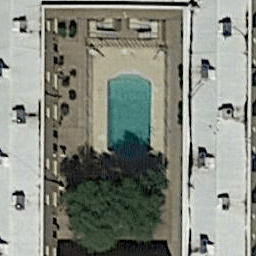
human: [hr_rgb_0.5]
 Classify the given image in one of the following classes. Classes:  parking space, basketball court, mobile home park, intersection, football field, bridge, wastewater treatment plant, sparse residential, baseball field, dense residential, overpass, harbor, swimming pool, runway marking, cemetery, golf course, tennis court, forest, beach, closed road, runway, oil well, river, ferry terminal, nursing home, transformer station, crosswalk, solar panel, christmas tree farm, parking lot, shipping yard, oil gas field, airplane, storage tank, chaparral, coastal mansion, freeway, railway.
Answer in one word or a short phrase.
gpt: swimming pool